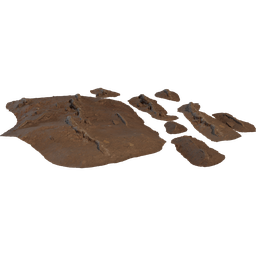
Label: nature